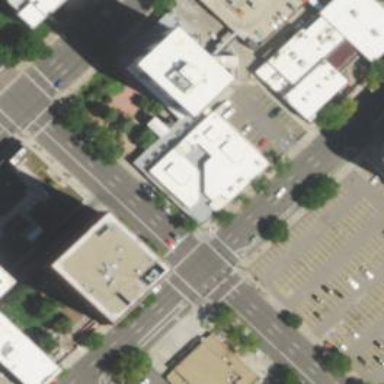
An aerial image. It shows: Brown commercial building.